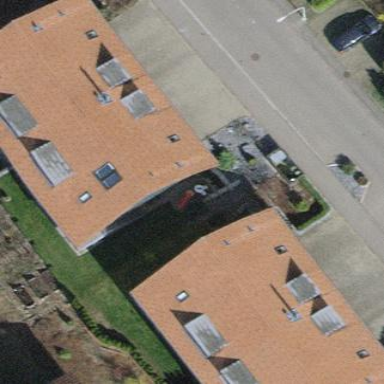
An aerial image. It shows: Simple house.